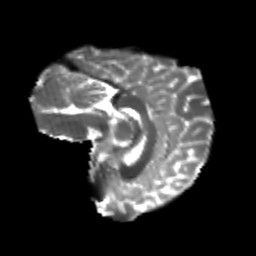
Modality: T2w
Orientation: sagittal
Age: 26
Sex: female
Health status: healthy
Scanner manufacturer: philips
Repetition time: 7.388 s
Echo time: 0.08599 s